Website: walmart
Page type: store-pickup
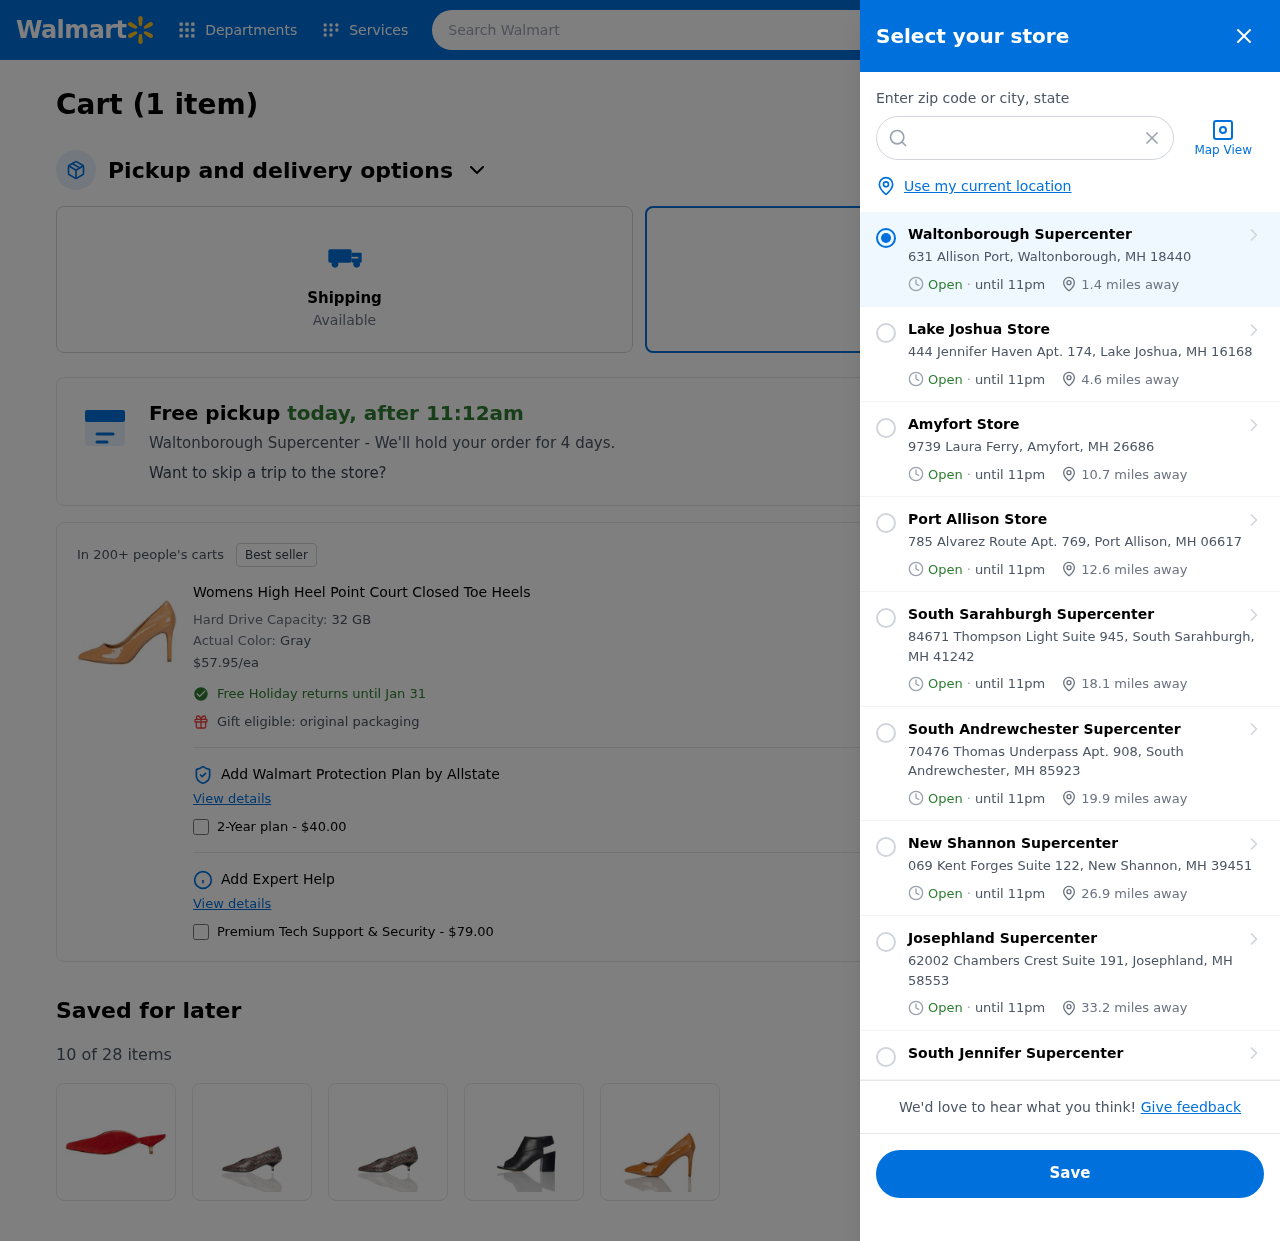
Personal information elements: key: PII_CITY
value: Waltonborough
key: PII_CITY
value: Waltonborough Supercenter
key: PII_CITY_STATE_ZIP
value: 631 Allison Port, Waltonborough, MH 18440
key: PII_LOCATION1_CITY
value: Lake Joshua Store
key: PII_LOCATION1_CITY_STATE_ZIP
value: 444 Jennifer Haven Apt. 174, Lake Joshua, MH 16168
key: PII_LOCATION2_CITY
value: Amyfort Store
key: PII_LOCATION2_CITY_STATE_ZIP
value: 9739 Laura Ferry, Amyfort, MH 26686
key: PII_LOCATION3_CITY
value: Port Allison Store
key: PII_LOCATION3_CITY_STATE_ZIP
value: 785 Alvarez Route Apt. 769, Port Allison, MH 06617
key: PII_LOCATION4_CITY
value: South Sarahburgh Supercenter
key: PII_LOCATION4_CITY_STATE_ZIP
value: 84671 Thompson Light Suite 945, South Sarahburgh, MH 41242
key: PII_LOCATION5_CITY
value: South Andrewchester Supercenter
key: PII_LOCATION5_CITY_STATE_ZIP
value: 70476 Thomas Underpass Apt. 908, South Andrewchester, MH 85923
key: PII_LOCATION6_CITY
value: New Shannon Supercenter
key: PII_LOCATION6_CITY_STATE_ZIP
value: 069 Kent Forges Suite 122, New Shannon, MH 39451
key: PII_LOCATION7_CITY
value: Josephland Supercenter
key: PII_LOCATION7_CITY_STATE_ZIP
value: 62002 Chambers Crest Suite 191, Josephland, MH 58553
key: PII_LOCATION8_CITY
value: South Jennifer Supercenter
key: PII_POSTCODE
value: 18440
Product elements: key: PRODUCT1_NAME
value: Womens High Heel Point Court Closed Toe Heels
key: PRODUCT1_PRICE
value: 57.95
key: PRODUCT1_DESC
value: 32 GB
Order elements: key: ORDER_NUM_ITEMS
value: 1
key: ORDER_NUM_ITEMS
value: Cart (1 item)
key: ORDER_DELIVERY_DATE
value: today, after 11:12am
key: ORDER_ITEM1_QUANTITY
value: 1
Search elements: key: HEADER_SEARCH
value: Search Walmart
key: SEARCH_LOCATION
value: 18440